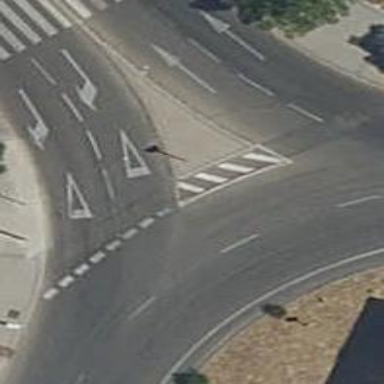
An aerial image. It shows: Residential road with roundabout.